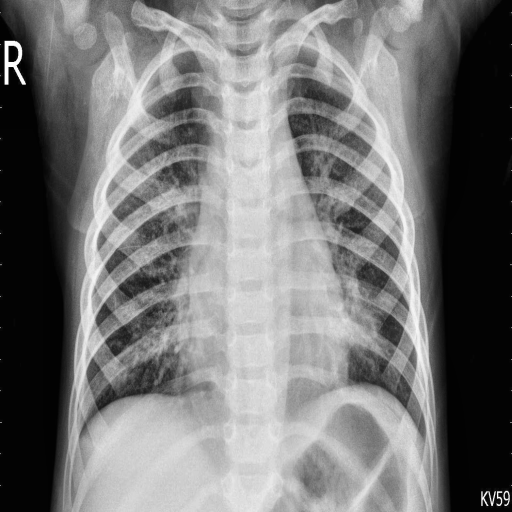
Finding: PNEUMONIA